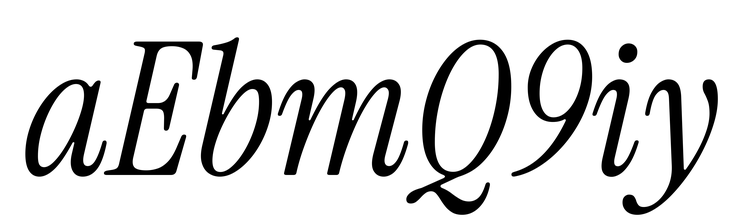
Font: InstrumentSerif-Italic